Question: This is how i'm adding the nodes to the TreeNode:
'''
private int total_dirs;
private int searched_until_now_dirs;
private int max_percentage;
private TreeNode directories_real_time;
private string SummaryText;
private TreeNode CreateDirectoryNode(string path, string name , int recursive_levl )
{
var directoryNode = new TreeNode(name);
var directoryListing = GetDirectoryListing(path);
var directories = directoryListing.Where(d => d.IsDirectory);
var files = directoryListing.Where(d => !d.IsDirectory);
total_dirs += directories.Count<FTPListDetail>();
searched_until_now_dirs++;
int percentage;
foreach (var dir in directories)
{
directoryNode.Nodes.Add(CreateDirectoryNode(dir.FullPath, dir.Name, recursive_levl+1));
if (recursive_levl == 1)
{
TreeNode temp_tn = (TreeNode)directoryNode.Clone();
this.BeginInvoke(new MethodInvoker( delegate
{
UpdateList(temp_tn);
}));
}
percentage = (searched_until_now_dirs * 100) / total_dirs;
if (percentage > max_percentage)
{
SummaryText = String.Format("Searched dirs {0} / Total dirs {1}", searched_until_now_dirs, total_dirs);
max_percentage = percentage;
backgroundWorker1.ReportProgress(percentage, SummaryText);
}
}
percentage = (searched_until_now_dirs * 100) / total_dirs;
if (percentage > max_percentage)
{
SummaryText = String.Format("Searched dirs {0} / Total dirs {1}", searched_until_now_dirs, total_dirs);
max_percentage = percentage;
backgroundWorker1.ReportProgress(percentage, SummaryText);
}
foreach (var file in files)
{
directoryNode.Nodes.Add(new TreeNode(file.Name));
numberOfFiles.Add(file.FullPath);
}
return directoryNode;
}
'''
Then i'm updating the treeView1:
'''
DateTime last_update;
private void UpdateList(TreeNode tn_rt)
{
TimeSpan ts = DateTime.Now - last_update;
if (ts.TotalMilliseconds > 200)
{
treeView1.BeginUpdate();
treeView1.Nodes.Clear();
treeView1.Nodes.Add(tn_rt);
TreeViewXmlPopulation.SerializeTreeView(treeView1, @"c:\XmlFile\Test.xml");
ExpandToLevel(treeView1.Nodes, 1);
treeView1.EndUpdate();
}
}
'''
In the end when i see the directories and files structure in the treeView1 i want to know when i select an item with the mouse if it's a directory or a file.
The directories and files in the treeView1 i get them from my ftp server.

For example if i click on A i want to know that i selected a directory and if i click on install.exe i want to know that it's a file.
This is how i select an item in the treeView1:
'''
private void treeView1_MouseUp(object sender, MouseEventArgs e)
{
if (e.Button == MouseButtons.Right)
{
treeView1.SelectedNode = treeView1.GetNodeAt(e.X, e.Y);
if (treeView1.SelectedNode != null)
{
menuStrip.Show(treeView1, e.Location);
}
}
}
'''
I have a context menu strip with options:
'''
private void menuStrip_ItemClicked(object sender, ToolStripItemClickedEventArgs e)
{
if (e.ClickedItem.Text == "Delete")
{
Delete(treeView1.SelectedNode.FullPath);
}
}
'''
In the FullPath it can be just a single file or a directory name with or without files inside.
How do i know if it's a file or a directory ? In the Delete method i want to decide what to do if it's a file then delete a file and if it's a directory then do something else.
I thought to use Tag propert but not sure how to use it. I tried to add in the CreateDirectoryNode this:
'''
directoryNode.Tag = directoryNode.Nodes;
'''
But i'm not sure if it's the right way to do it and how to use the Tag later to identify if it's file or directory.
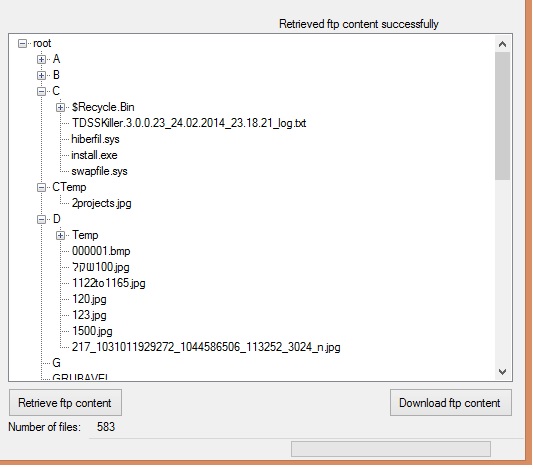
Answer: This is my solution:
first save the root as a full dir (directly in the name or some string in background)
second once you click on a node get its full name 'node.FullPath'
is this way you'll get a string that is the full path that this node represents (directory of file )
now as allready sed check if it is a file or dir using
'''
!System.IO.Directory.Exists(node.FullPath) //==> yep this is a file
'''
take a look of this example(from my project that iterate over recursivly and create a tree)
this example will iterate over and look for special extention
'''
public TreeNode RecursiveDirToTree(TreeNode parentNode, string path,
string extension = ".txt")
{
var result = new TreeNode(parentNode == null ? path/*base line*/ : System.IO.Path.GetFileName(path));
foreach (string dir in System.IO.Directory.GetDirectories(path))
{
TreeNode node = RecursiveDirToTree(result, dir , extension);
if (node.Nodes.Count > 0)
{
result.Nodes.Add(node);
}
}
foreach (string file in System.IO.Directory.GetFiles(path))
{
if (System.IO.Path.GetExtension(file).ToLower() == extension.ToLower())
{
result.Nodes.Add(System.IO.Path.GetFileName(file));
}
}
return result;
}
'''